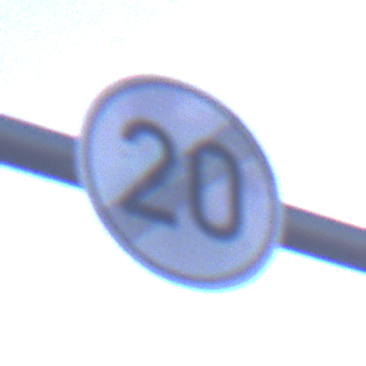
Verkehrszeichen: EndeGeschwindigkeit20
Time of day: SunriseSunset
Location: Outdoor (Nature)
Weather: Clear
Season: NotSpecified
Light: Natural